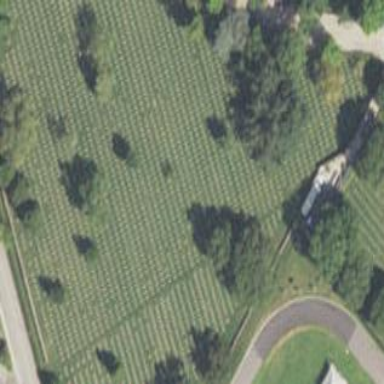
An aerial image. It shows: Sector in the cemetery.